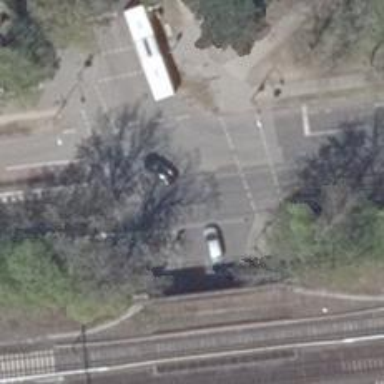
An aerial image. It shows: Railway level crossing.